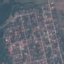
Land use / land cover: Residential